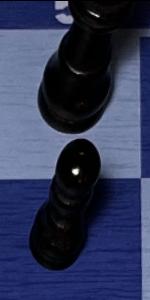
Label: Pawn_Black